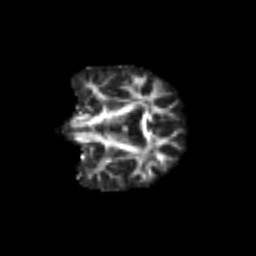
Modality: FA
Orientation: coronal
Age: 74
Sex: female
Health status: ill
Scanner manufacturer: siemens
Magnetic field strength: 3 T
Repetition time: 8.7 s
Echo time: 0.11 s